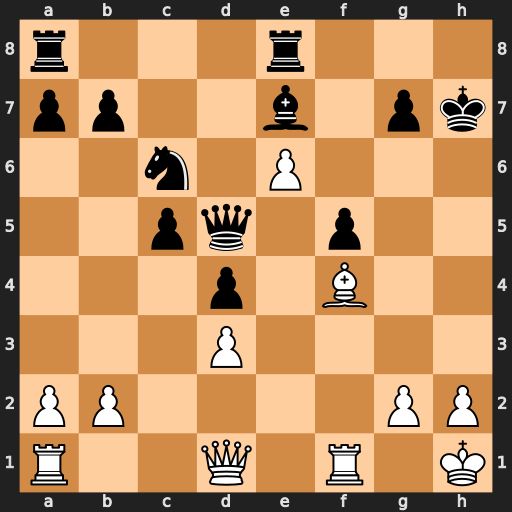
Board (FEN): r3r3/pp2b1pk/2n1P3/2pq1p2/3p1B2/3P4/PP4PP/R2Q1R1K
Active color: w
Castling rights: -
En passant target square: -
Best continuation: Qh5+ Kg8 Qf7+